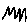
Label: zigzag